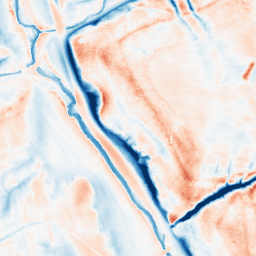
Category: classical
Decomposition family: gaussian_anisotropic
Decomposition parameters: sigma_x: 10
sigma_y: 5
Upsampling method: sinc_blackman
Upsampling parameters: scale: 4
kernel_size: 16
Upsampling scale: 4